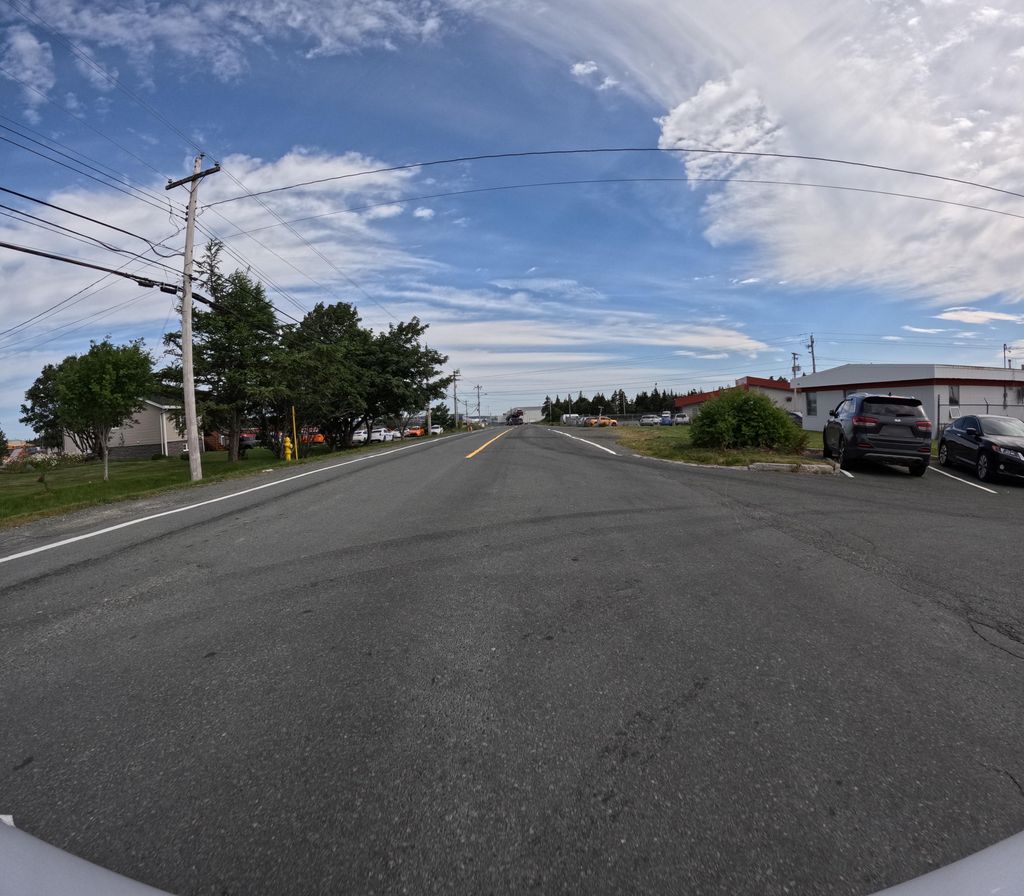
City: st_johns